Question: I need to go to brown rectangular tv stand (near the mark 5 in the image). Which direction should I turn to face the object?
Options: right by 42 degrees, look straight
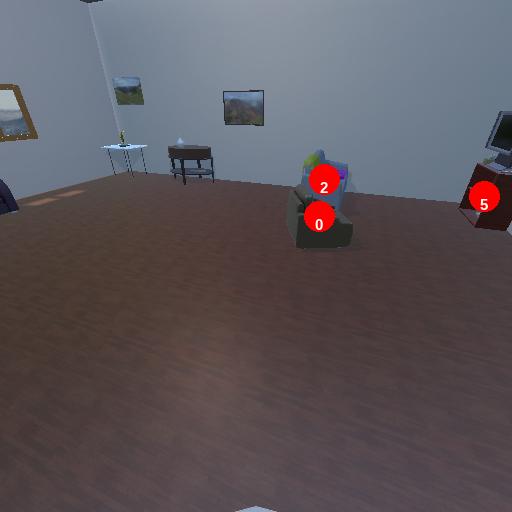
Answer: right by 42 degrees